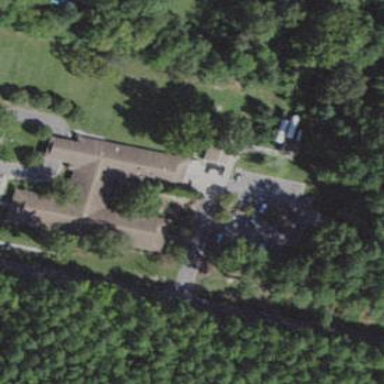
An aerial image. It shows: Nursing home building.